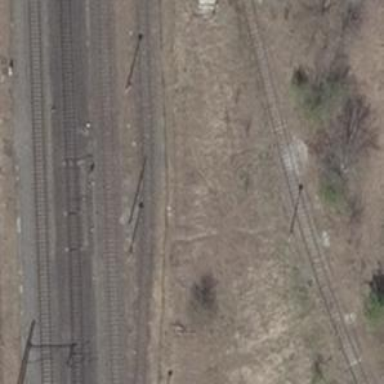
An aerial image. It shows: Abandoned railway.